На рисунке показан изогнутый стержень, закреплённый в начале координат $O$ и имеющий форму $z=\frac{1}{k}x^2$, где $k$ — ненулевой коэффициент пропорциональности с размерностью длины. На стержень надет ползунок, коэффициент трения между ним и стержнем равен $\mu$.
Пренебрегая трением, найдите величину ускорения $a$ ползунка, направленную по касательной к стержню, в зависимости от $z$. $\textit{Подсказка:}$ выберите один из 5 возможных вариантов: $0$, $g$, $2g\sqrt{\frac{z}{4z+k}}$, $gz\sqrt{4z^2+k^2}$, $\frac{gz}{k}$.
В каком диапазоне значений $z$ ползунок будет оставаться в покое, если учитывать трение и считать стержень неподвижным? Выразите ответ через $\mu$, $g$ и $k$. Предположим теперь, что стержень равномерно вращается вокруг оси $z$ с угловой скоростью $\omega=\sqrt{\frac{2g}{k}}$.
В каком диапазоне значений $z$ ползунок будет оставаться в покое относительно стержня?
Решите предыдущий пункт в предположении $\mu=0.5$, $\omega=\sqrt{\frac{6g}{k}}$.
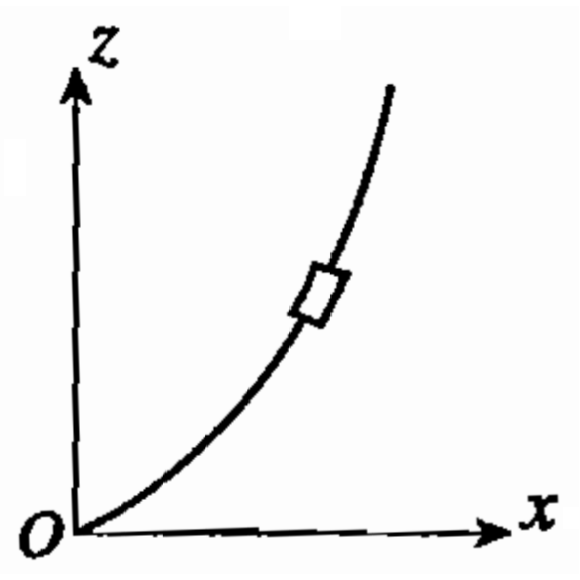
Пренебрегая трением, найдите величину ускорения $a$ ползунка, направленную по касательной к стержню, в зависимости от $z$.   $\textit{Подсказка:}$ выберите один из 5 возможных вариантов: $0$, $g$, $2g\sqrt{\frac{z}{4z+k}}$, $gz\sqrt{4z^2+k^2}$, $\frac{gz}{k}$.
Ответ: \[a=2g\sqrt{\frac{z}{4z+k}}.\]

В каком диапазоне значений $z$ ползунок будет оставаться в покое, если учитывать трение и считать стержень неподвижным? Выразите ответ через $\mu$, $g$ и $k$.
Ответ: \[z\in\left[0;\frac{\mu^2k}{4}\right].\]

В каком диапазоне значений $z$ ползунок будет оставаться в покое относительно стержня?
Ответ: \[z\in\mathbb{R}_+.\]

Решите предыдущий пункт в предположении $\mu=0.5$, $\omega=\sqrt{\frac{6g}{k}}$.
Ответ: \[z\in\left[0;\frac{k}{36}\right]\cup\left[\frac{k}{4};+\infty\right).\]
Темы:
T, Механика, Динамика, Китайские